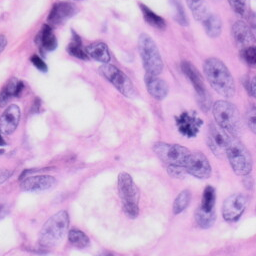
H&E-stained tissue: Skin